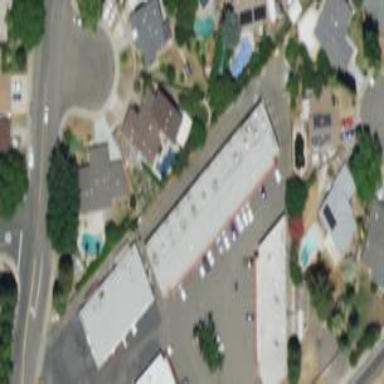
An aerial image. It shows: Commercial building.